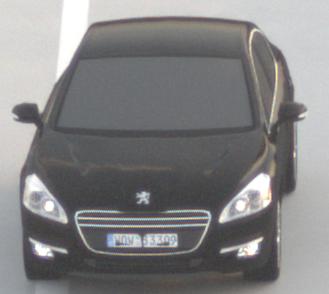
Make: Peugeot
Model: 508 120 VTi
Detailed model: 508 (I) Limousine
Model produced from: 2011/03
Model produced until: 2014/05
Doors: 4
Color: black
Road condition: dry road
Daytime: sunrise or sunset
Contrast: low contrast